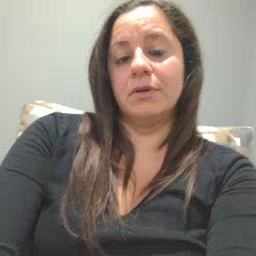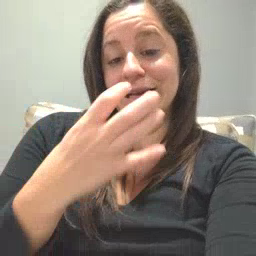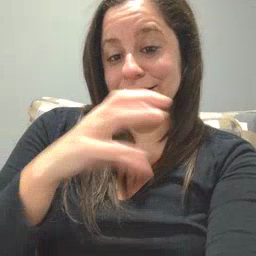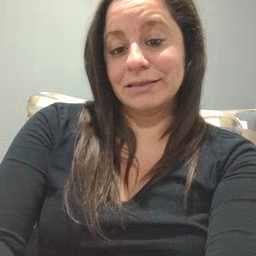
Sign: hot